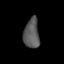
Tissue: skin
Cell type: Myeloid cells
Senescence score: 0.6967
Nuclear area (px): 453
Mean DAPI intensity: 88.649